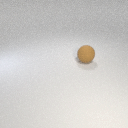
large brown rubber sphere